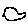
Label: bird